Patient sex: M
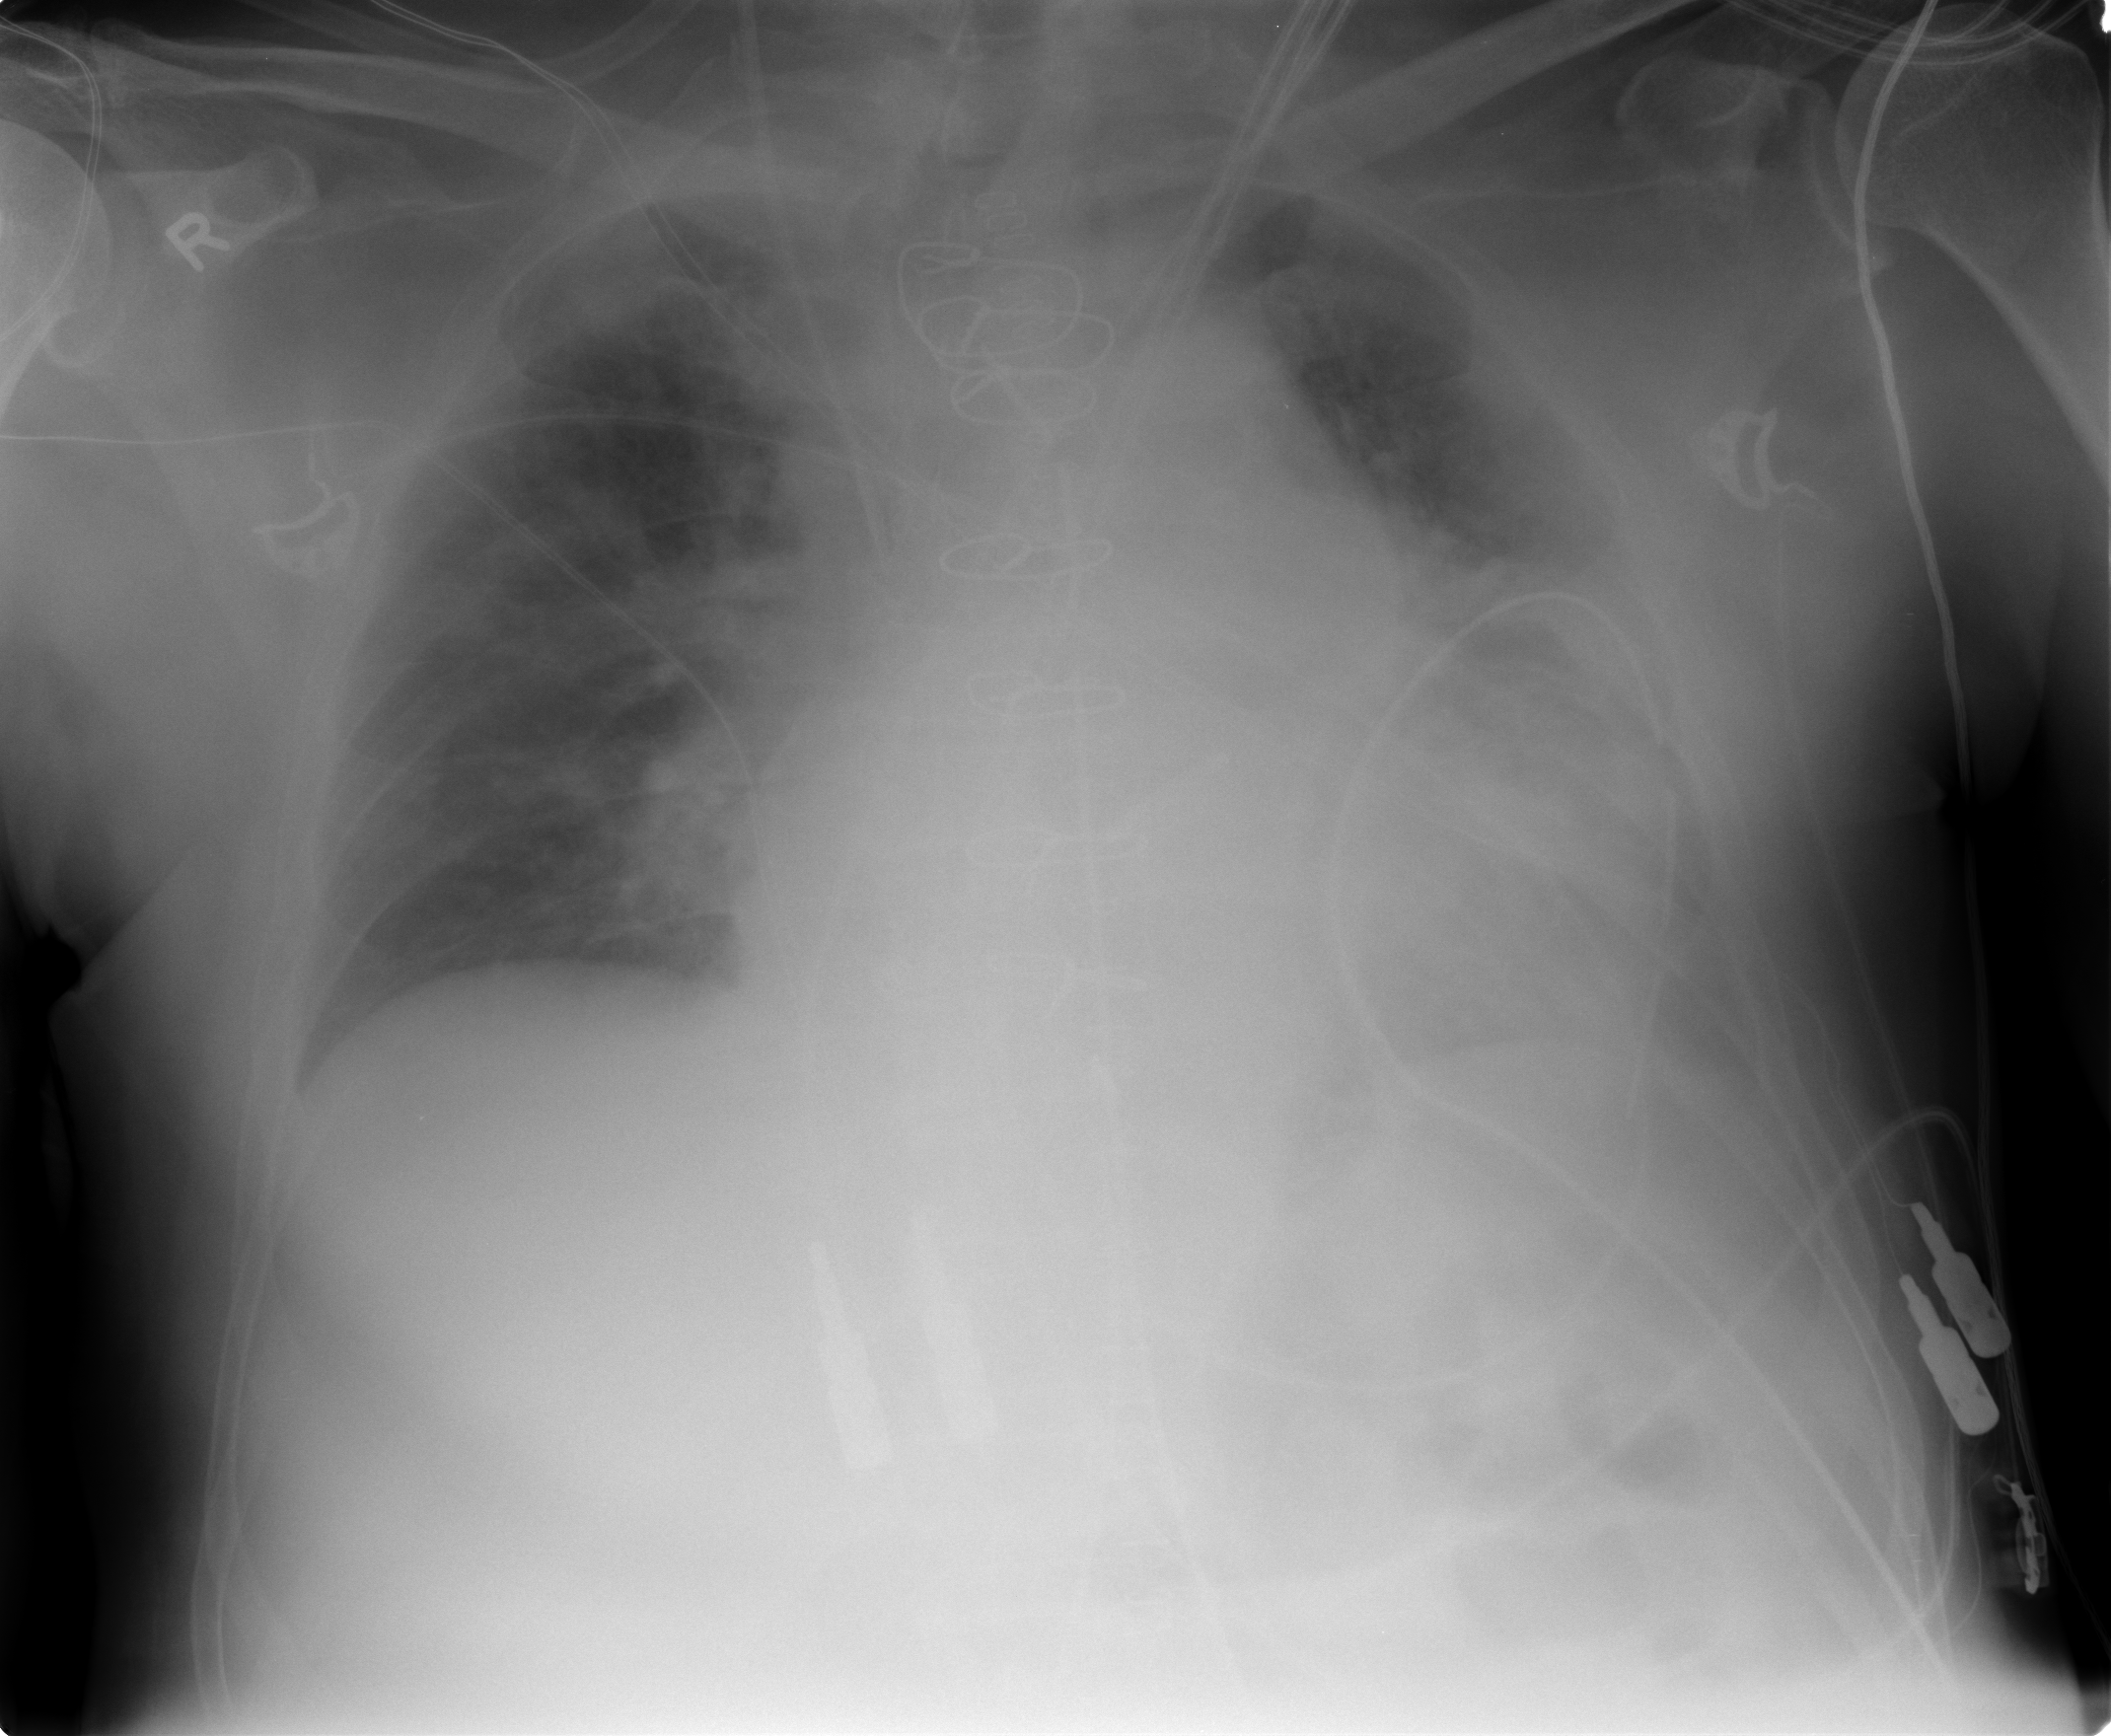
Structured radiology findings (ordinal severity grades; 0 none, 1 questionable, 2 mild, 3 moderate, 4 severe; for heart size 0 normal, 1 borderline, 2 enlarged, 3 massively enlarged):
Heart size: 2
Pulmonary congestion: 2
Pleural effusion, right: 0
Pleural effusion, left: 2
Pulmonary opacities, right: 0
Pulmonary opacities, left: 2
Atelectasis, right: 2
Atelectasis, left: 3